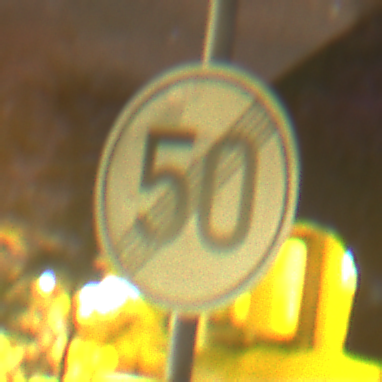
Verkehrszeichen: EndeGeschwindigkeit50
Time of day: Night
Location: Outdoor (Suburban)
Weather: Clear
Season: NotSpecified
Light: Artificial